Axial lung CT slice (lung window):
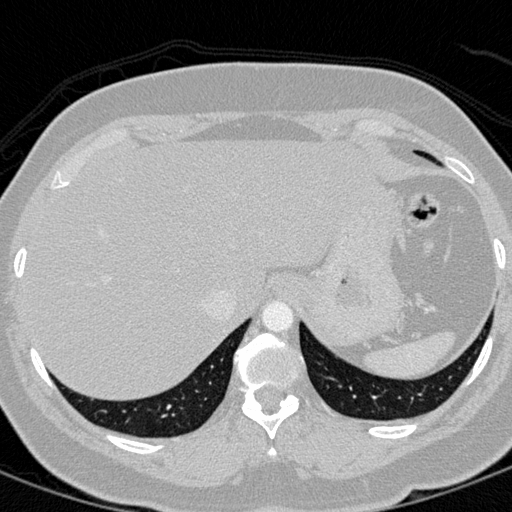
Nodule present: no